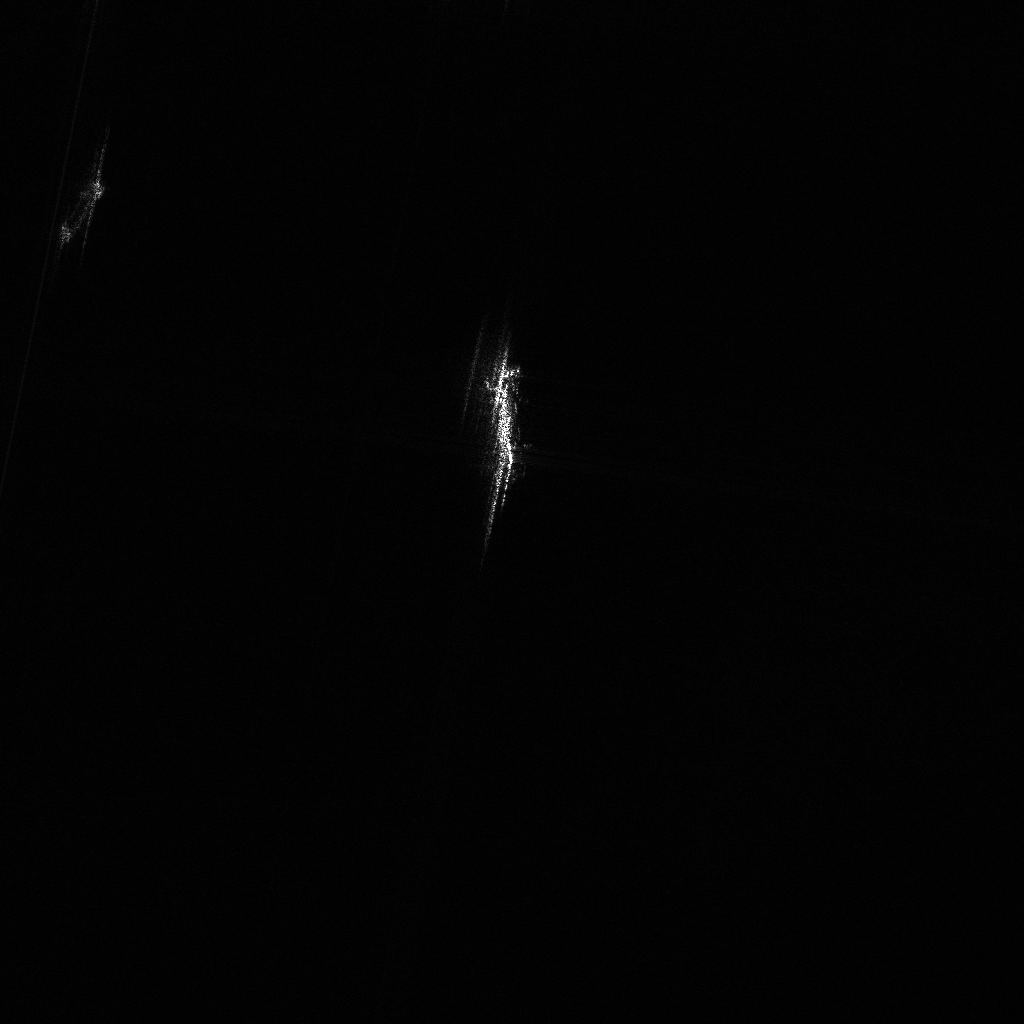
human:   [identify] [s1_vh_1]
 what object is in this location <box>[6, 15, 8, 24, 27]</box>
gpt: <ref>1 large container at the top left</ref>

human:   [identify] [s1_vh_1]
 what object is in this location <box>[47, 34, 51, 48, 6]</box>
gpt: <ref>1 medium cell-container at the center</ref>